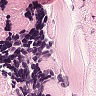
Metastatic tissue present: no